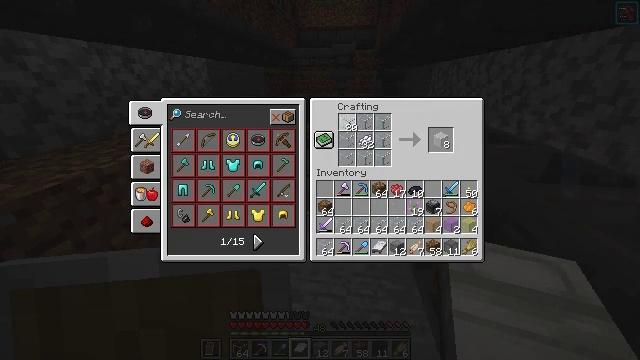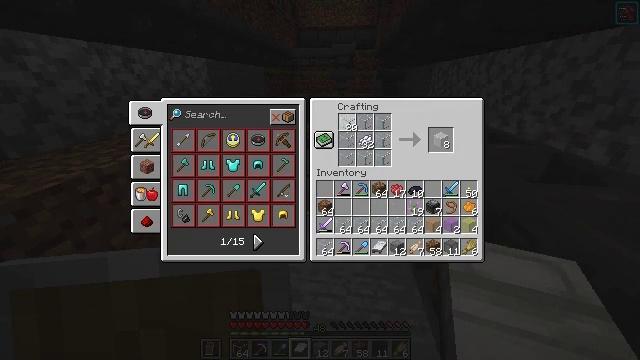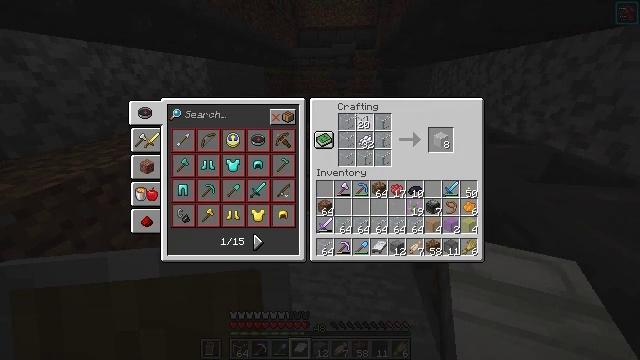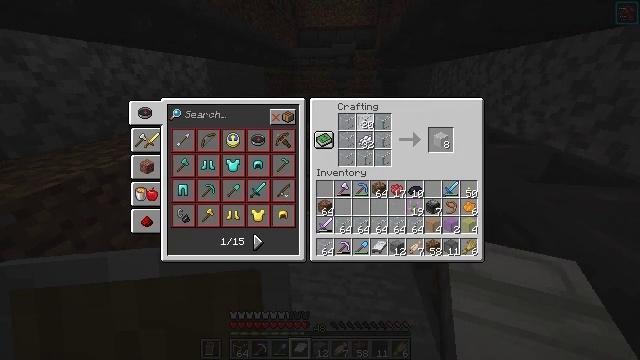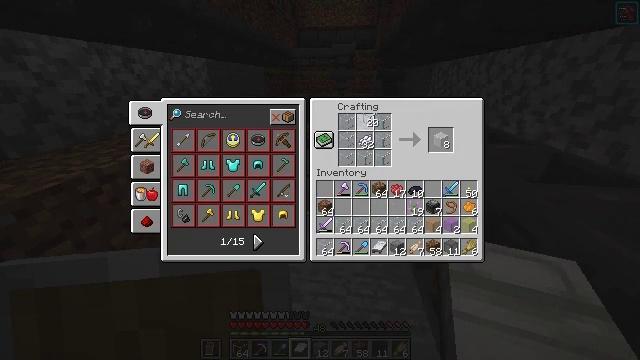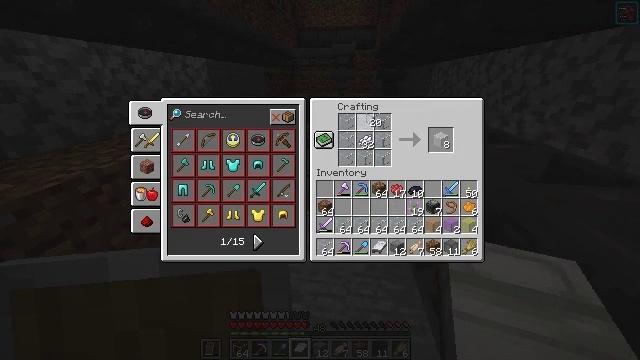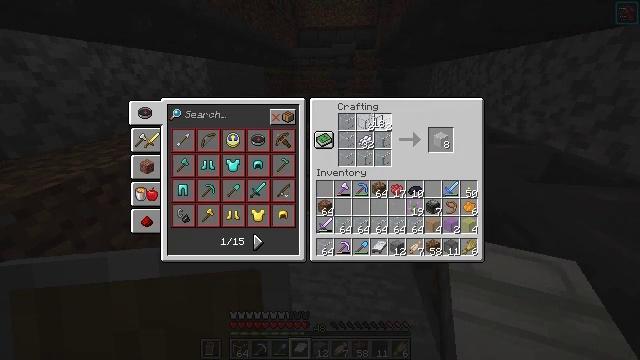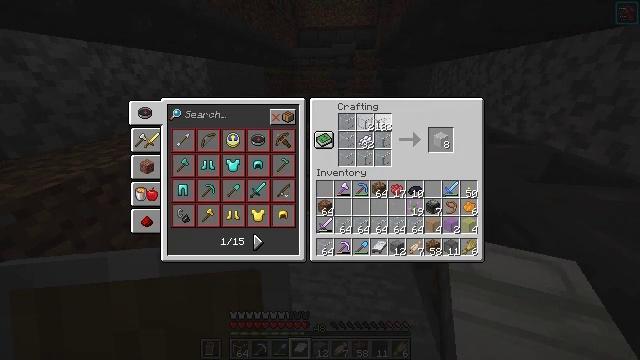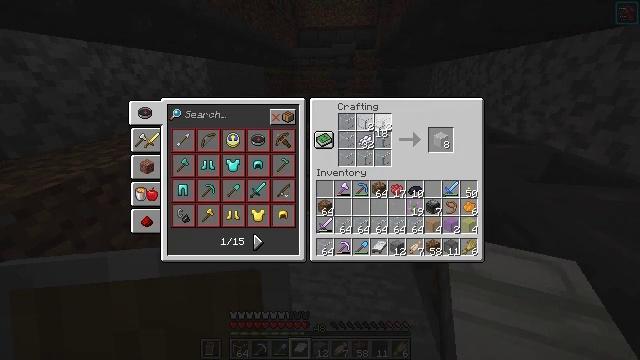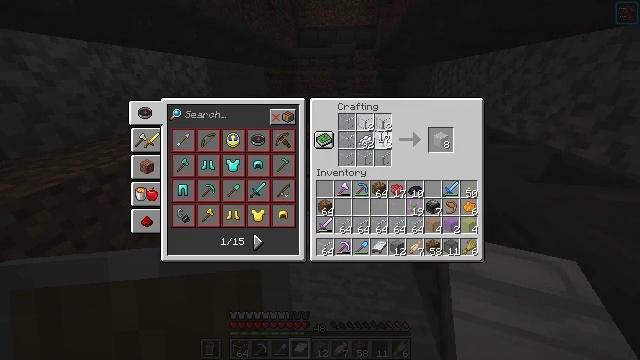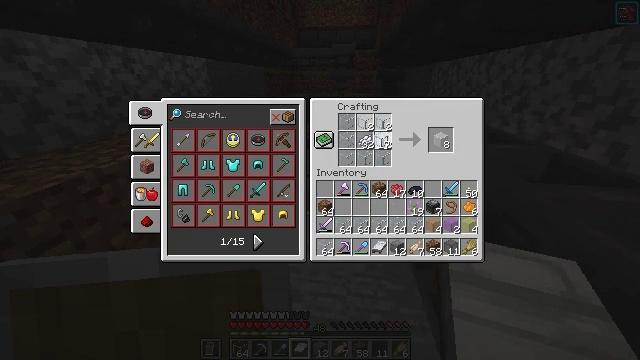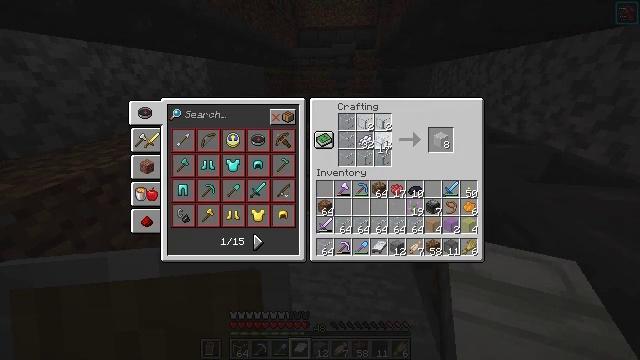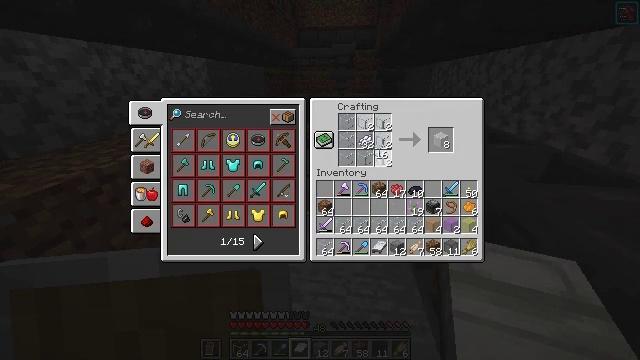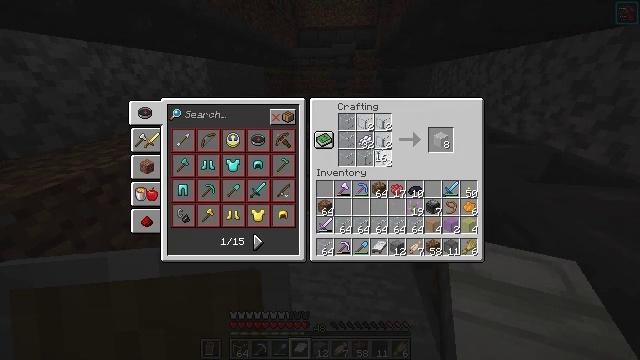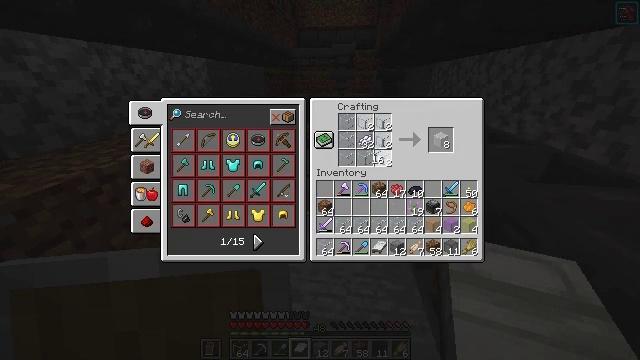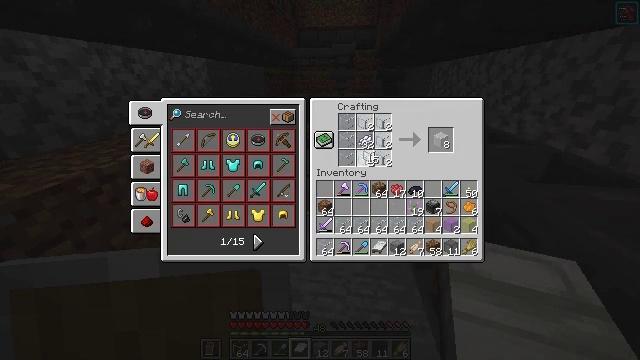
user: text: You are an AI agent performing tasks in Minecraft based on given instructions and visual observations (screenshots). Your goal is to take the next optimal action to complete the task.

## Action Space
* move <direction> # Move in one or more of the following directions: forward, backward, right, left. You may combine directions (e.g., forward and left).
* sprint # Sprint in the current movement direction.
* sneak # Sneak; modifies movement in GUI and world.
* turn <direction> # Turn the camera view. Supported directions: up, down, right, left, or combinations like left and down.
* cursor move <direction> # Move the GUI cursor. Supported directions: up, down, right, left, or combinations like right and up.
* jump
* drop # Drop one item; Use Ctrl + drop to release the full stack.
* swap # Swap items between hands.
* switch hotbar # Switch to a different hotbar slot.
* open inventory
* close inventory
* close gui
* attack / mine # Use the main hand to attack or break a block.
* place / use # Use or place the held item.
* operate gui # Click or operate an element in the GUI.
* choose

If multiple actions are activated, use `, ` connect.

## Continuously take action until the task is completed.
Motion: motion action
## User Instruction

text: Open a crafting table to create white stained glass.
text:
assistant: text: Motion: choose
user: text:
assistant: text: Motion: cursor move right, choose
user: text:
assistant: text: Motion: choose
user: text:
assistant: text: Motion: choose
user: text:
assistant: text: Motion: choose
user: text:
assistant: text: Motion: choose
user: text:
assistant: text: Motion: choose
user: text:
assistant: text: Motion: cursor move down, choose
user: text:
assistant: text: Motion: choose
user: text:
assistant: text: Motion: choose
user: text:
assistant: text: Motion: choose
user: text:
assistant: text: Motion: choose
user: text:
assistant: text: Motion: choose
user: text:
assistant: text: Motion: choose
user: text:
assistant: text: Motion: choose
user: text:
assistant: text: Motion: choose
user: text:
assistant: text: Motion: choose
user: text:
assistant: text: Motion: choose
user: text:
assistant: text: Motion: choose
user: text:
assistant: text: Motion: choose
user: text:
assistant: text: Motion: choose
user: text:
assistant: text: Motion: choose
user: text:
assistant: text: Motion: choose
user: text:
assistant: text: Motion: choose
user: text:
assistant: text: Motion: choose
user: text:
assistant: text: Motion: choose
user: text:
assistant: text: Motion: choose
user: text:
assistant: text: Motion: choose
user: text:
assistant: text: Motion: no_op
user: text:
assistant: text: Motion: cursor move down